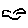
Label: bird